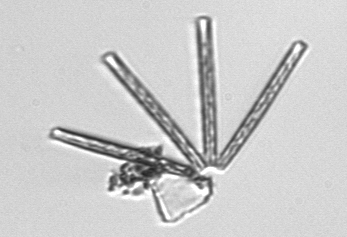
Label: Thalassionema